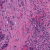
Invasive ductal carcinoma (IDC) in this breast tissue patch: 1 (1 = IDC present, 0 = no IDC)